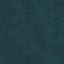
Land use / land cover: Forest